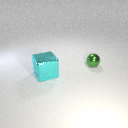
small green metal sphere behind large cyan metal cube